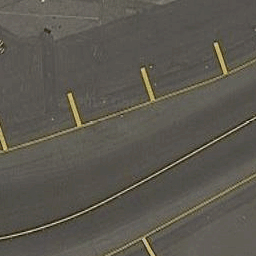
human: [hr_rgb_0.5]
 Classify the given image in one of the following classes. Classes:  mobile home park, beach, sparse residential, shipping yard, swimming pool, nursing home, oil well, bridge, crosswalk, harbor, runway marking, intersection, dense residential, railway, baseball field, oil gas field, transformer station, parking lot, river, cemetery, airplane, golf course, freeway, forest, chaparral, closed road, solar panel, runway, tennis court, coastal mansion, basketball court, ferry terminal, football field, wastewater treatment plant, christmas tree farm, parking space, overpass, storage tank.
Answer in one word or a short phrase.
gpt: runway marking